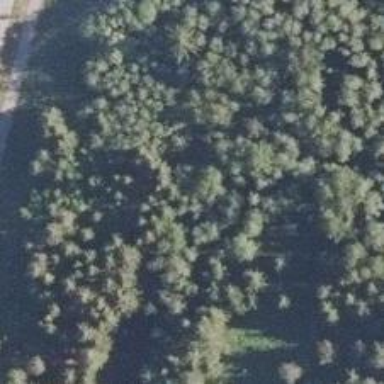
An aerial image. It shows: Disc golf tee area.